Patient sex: M
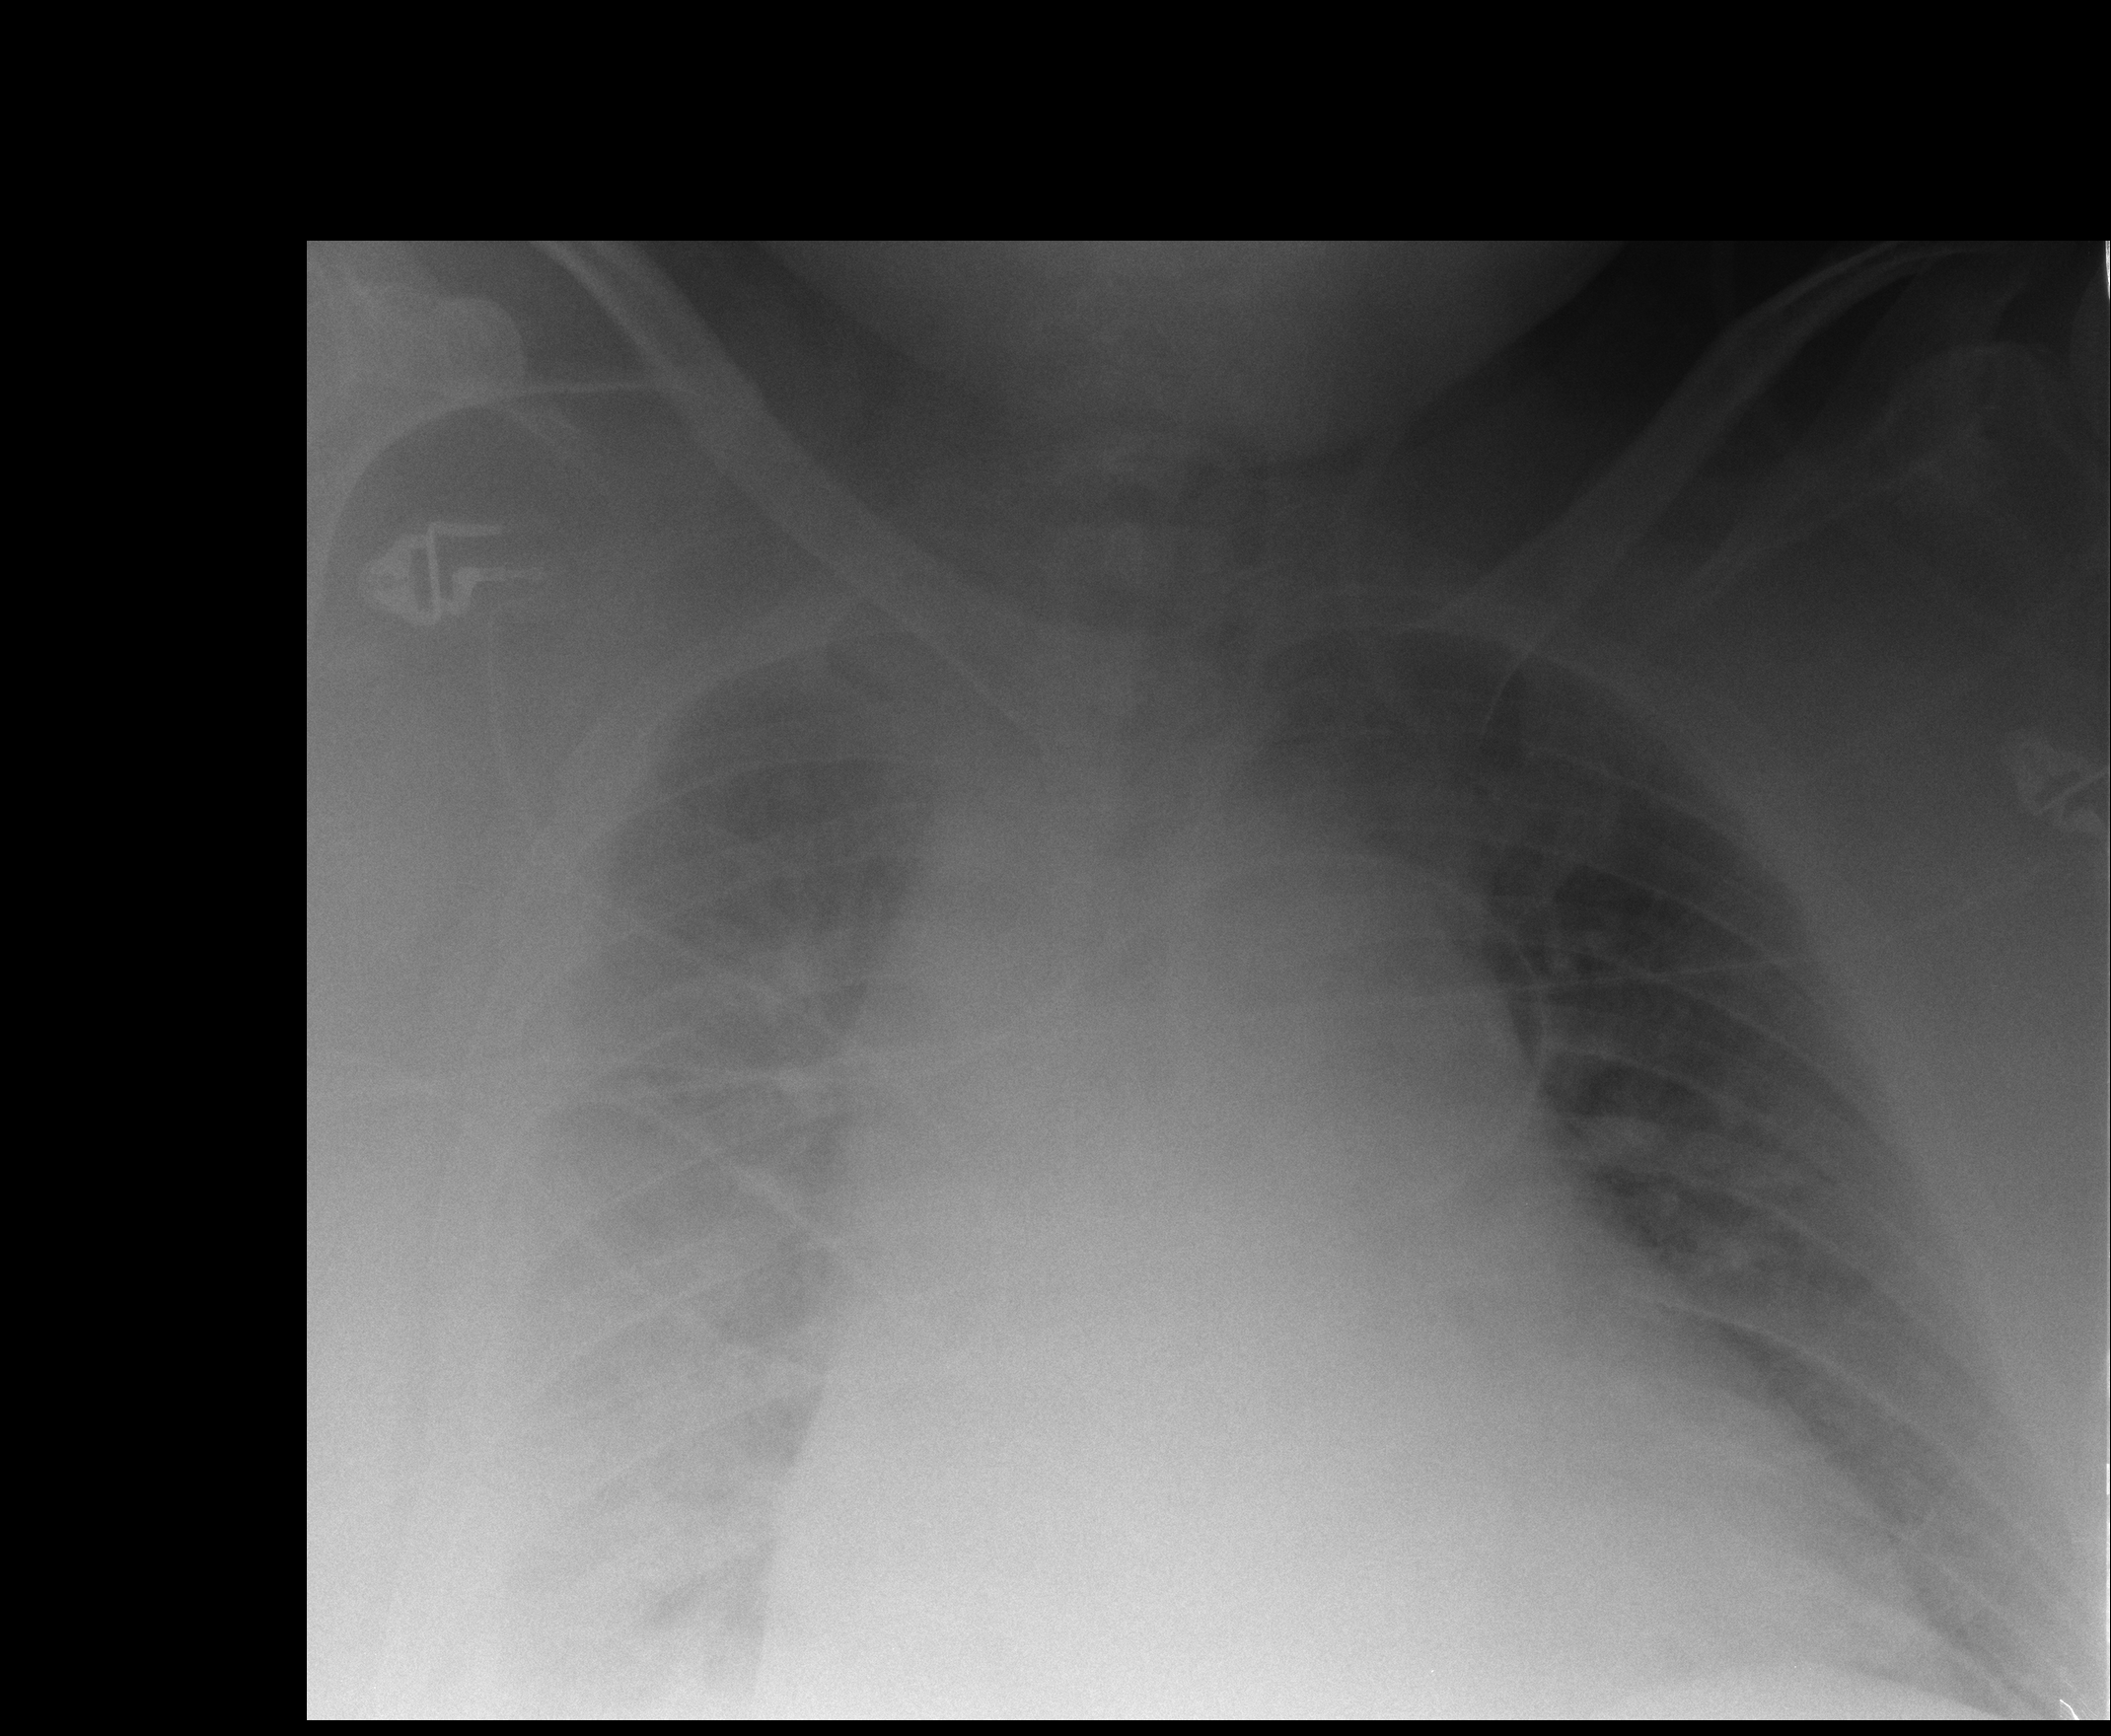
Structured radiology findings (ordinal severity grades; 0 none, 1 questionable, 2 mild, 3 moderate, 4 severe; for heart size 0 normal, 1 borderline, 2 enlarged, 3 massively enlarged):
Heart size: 3
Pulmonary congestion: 2
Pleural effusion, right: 2
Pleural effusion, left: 2
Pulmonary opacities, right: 2
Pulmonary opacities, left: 0
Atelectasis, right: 2
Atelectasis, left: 0